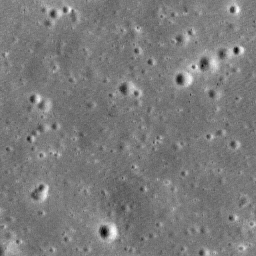
Host type: background_regolith
Lunar coordinates: latitude nan, longitude nan